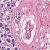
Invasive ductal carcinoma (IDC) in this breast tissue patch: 1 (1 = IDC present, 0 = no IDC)